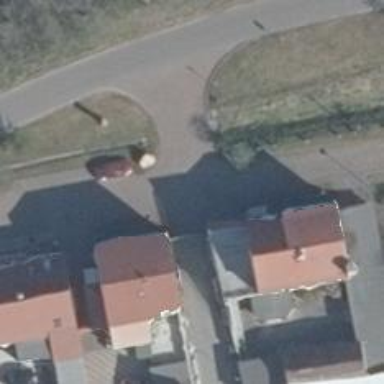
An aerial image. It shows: Alleyway designated as service road.